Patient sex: M
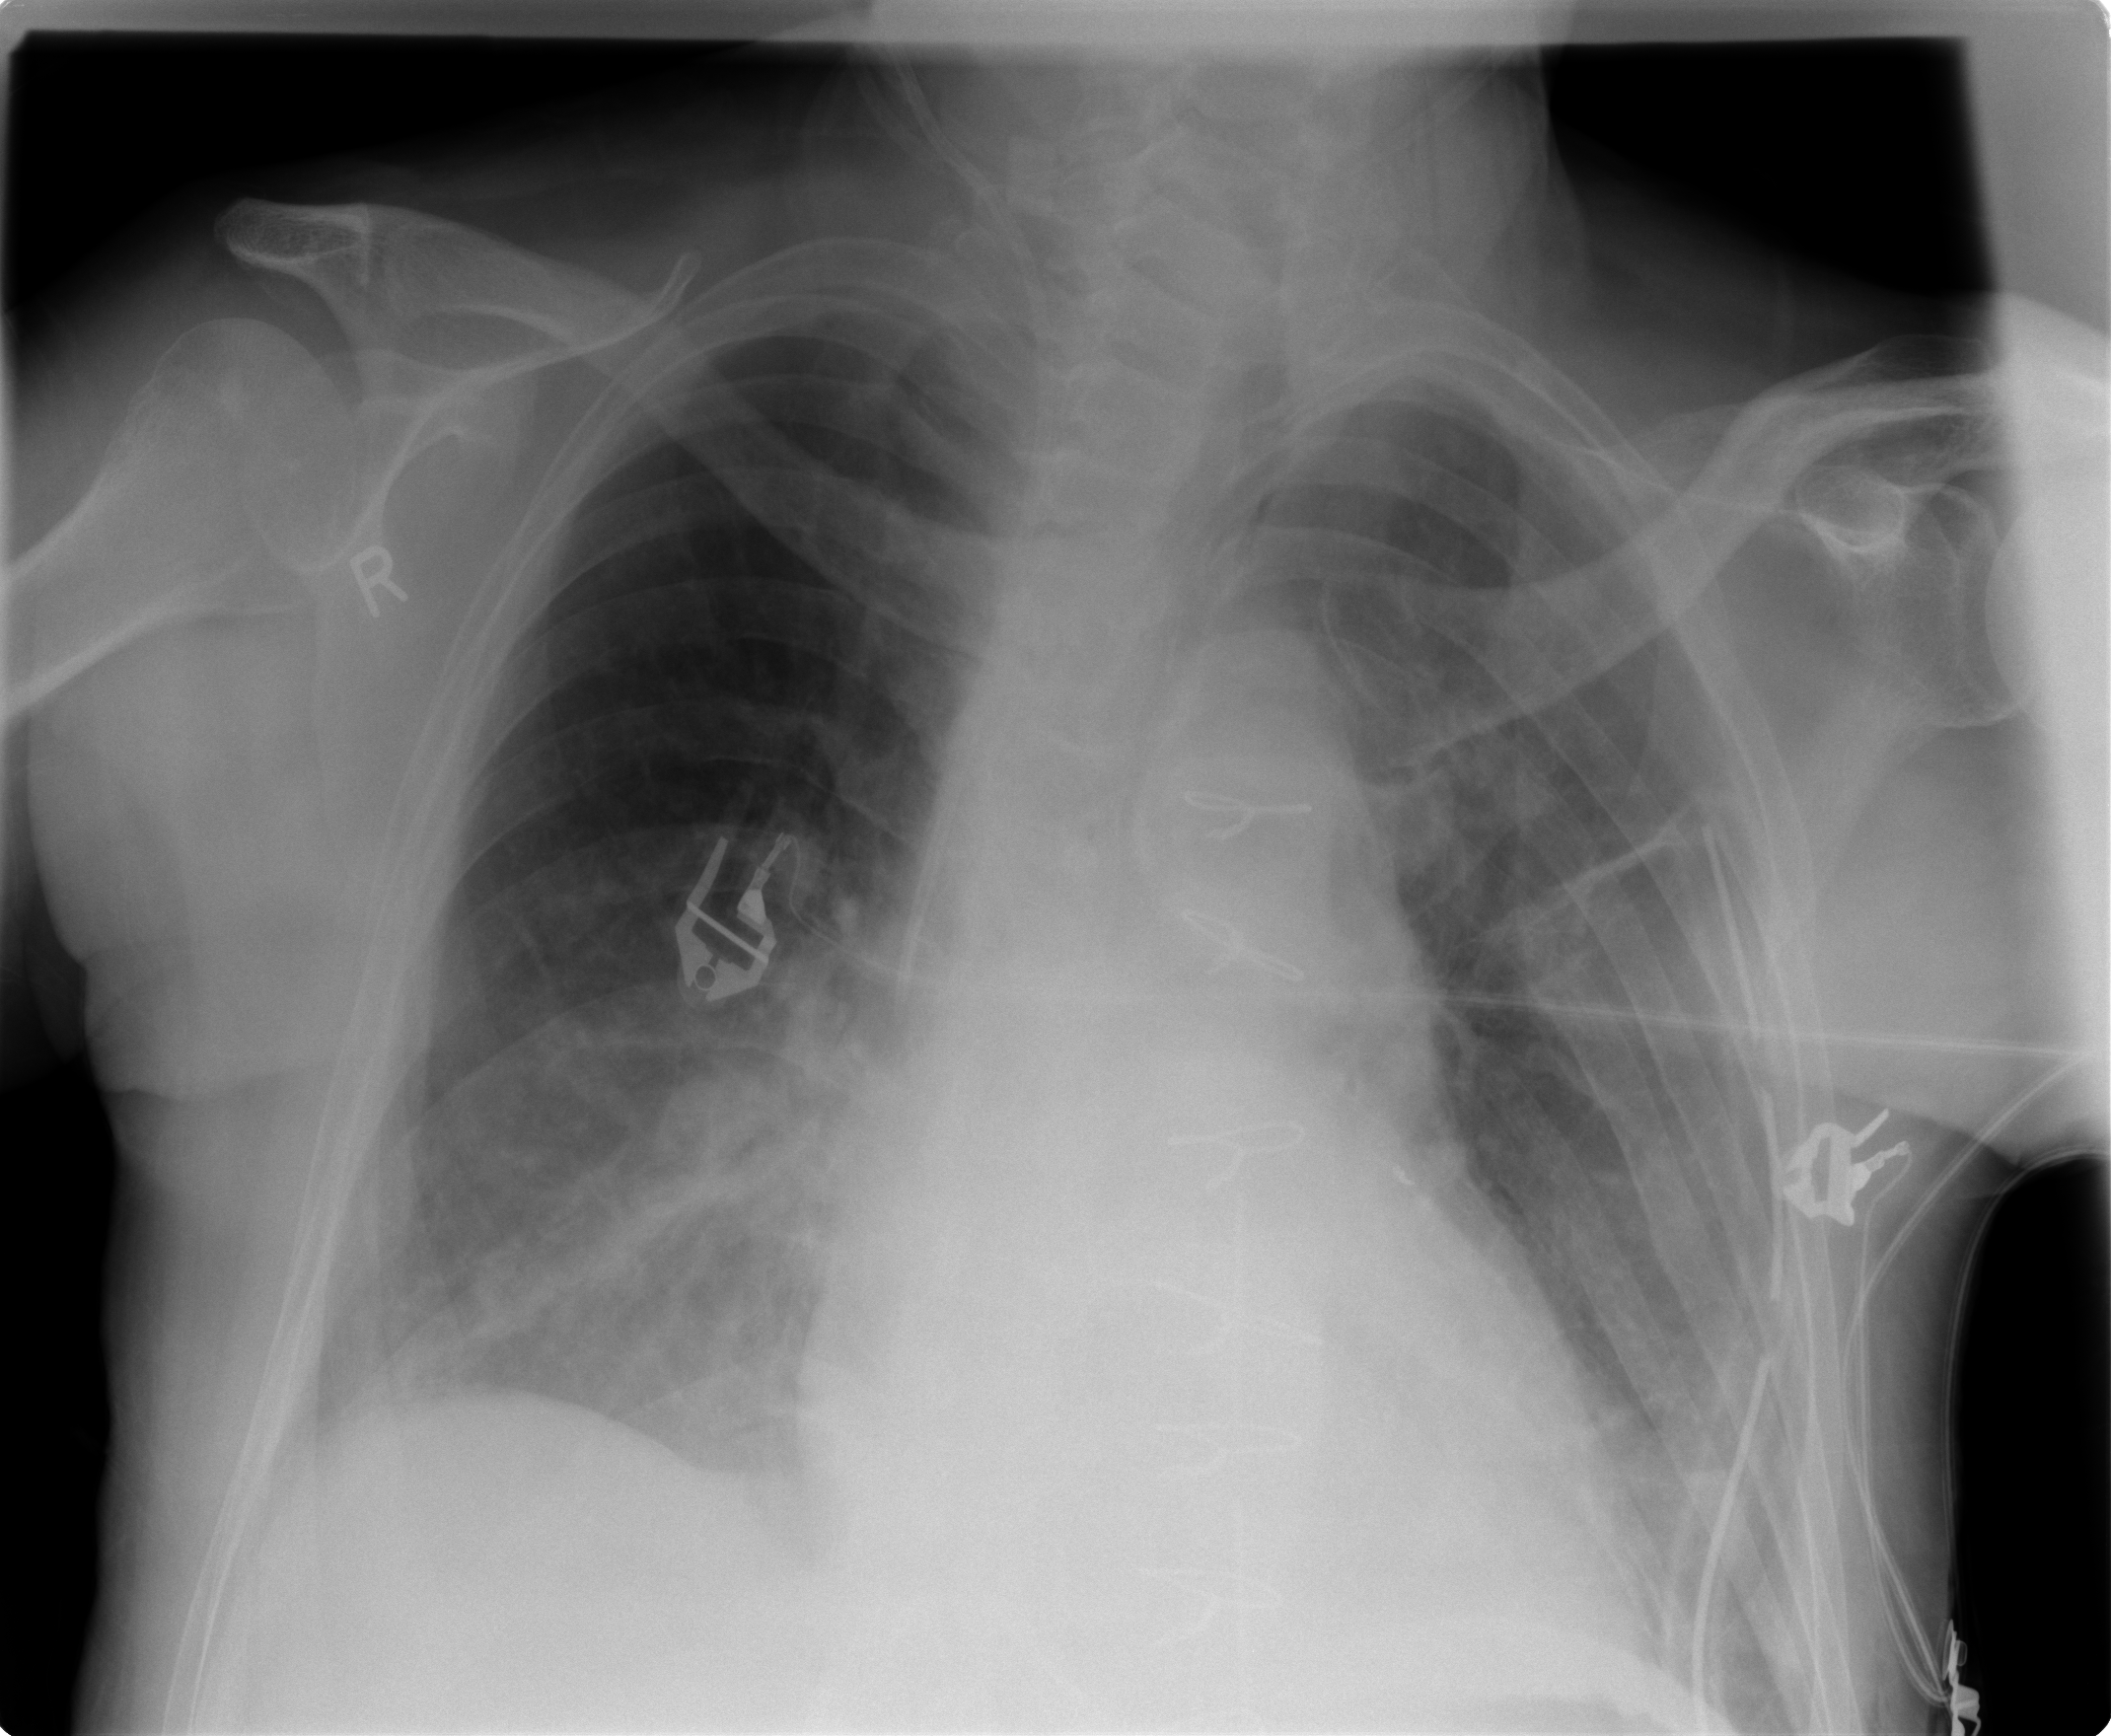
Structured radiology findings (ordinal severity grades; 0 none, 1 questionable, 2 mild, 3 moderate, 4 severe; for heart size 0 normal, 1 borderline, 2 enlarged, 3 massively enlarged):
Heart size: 1
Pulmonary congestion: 1
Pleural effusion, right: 0
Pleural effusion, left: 0
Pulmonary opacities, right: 0
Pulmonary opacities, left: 0
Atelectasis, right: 2
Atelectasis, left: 1